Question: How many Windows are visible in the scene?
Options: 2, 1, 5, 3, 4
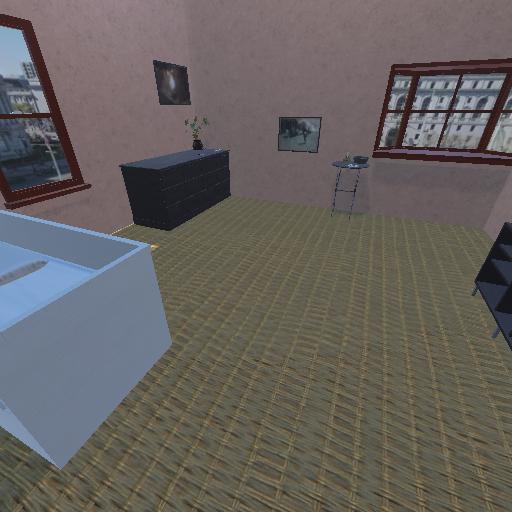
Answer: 2